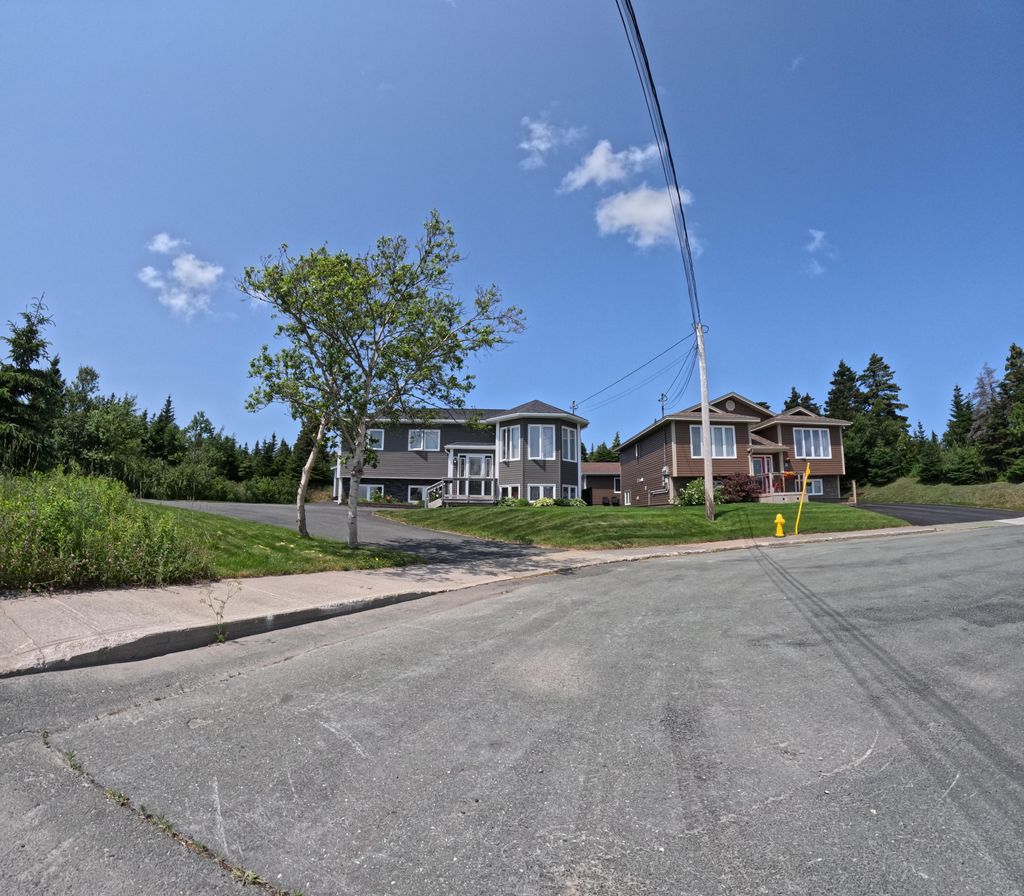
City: st_johns